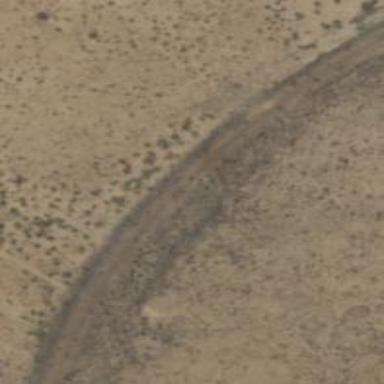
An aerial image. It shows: Abandoned railway.